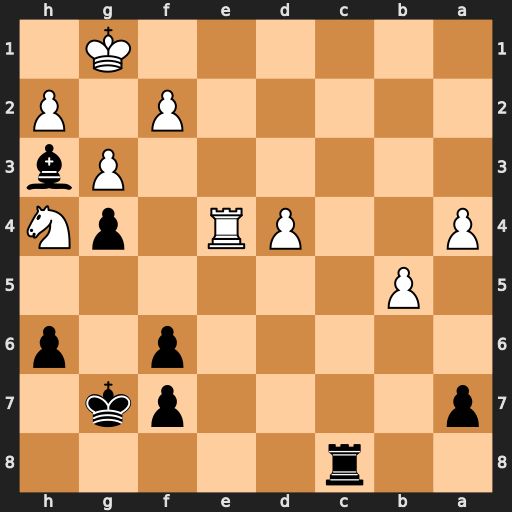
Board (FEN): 2r5/p4pk1/5p1p/1P6/P2PR1pN/6Pb/5P1P/6K1
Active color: b
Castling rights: -
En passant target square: -
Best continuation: Rc1+ Re1 Rxe1#